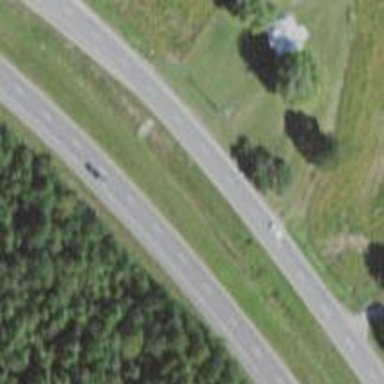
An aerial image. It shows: Primary highway.